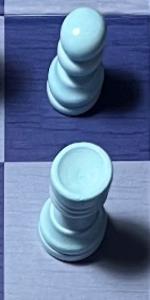
Label: Rook_White